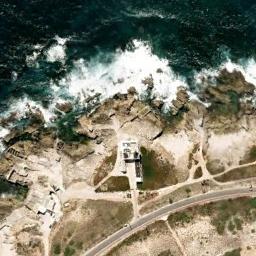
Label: beach